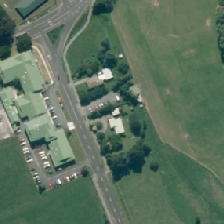
Land cover: urban_build_up